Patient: sex F, age 62
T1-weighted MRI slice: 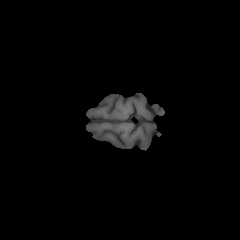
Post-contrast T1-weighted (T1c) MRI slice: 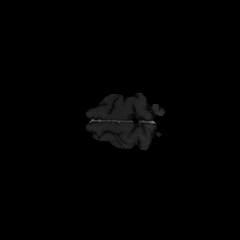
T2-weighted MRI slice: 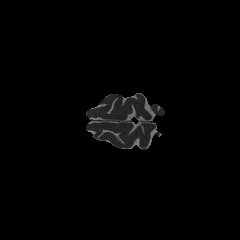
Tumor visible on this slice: no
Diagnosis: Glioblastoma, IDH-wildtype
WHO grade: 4